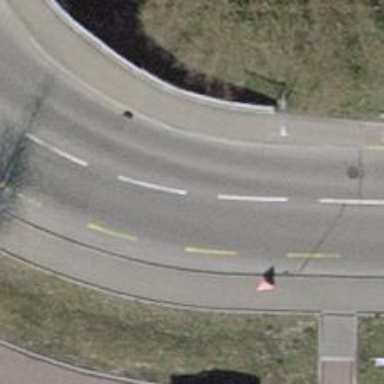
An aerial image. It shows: Unclassified road with asphalt surface. There is cycle track on the left side of the road.